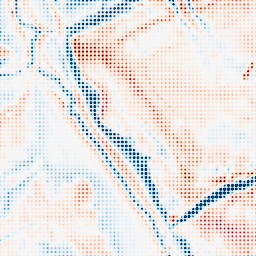
Category: multiscale
Decomposition family: dog_multiscale
Decomposition parameters: sigma_ratio: 1.4
n_scales: 6
base_sigma: 1
Upsampling method: sinc_hamming
Upsampling parameters: scale: 8
kernel_size: 4
Upsampling scale: 8